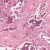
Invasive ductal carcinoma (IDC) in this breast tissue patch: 1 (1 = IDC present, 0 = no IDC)